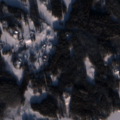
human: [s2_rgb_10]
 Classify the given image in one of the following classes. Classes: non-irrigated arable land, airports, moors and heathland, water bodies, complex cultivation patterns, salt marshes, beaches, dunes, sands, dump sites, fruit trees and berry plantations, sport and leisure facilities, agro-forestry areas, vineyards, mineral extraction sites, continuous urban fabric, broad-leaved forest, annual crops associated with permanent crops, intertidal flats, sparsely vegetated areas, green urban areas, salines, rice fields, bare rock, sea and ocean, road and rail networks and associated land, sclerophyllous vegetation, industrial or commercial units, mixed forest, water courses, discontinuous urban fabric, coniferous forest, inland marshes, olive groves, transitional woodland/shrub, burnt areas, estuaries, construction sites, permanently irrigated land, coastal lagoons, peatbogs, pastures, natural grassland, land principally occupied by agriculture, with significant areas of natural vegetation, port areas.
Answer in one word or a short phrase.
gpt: land principally occupied by agriculture, with significant areas of natural vegetation, coniferous forest, mixed forest, water bodies